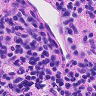
Metastatic tissue present: no